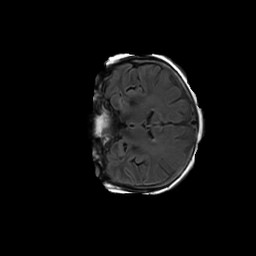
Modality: FLAIR
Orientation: coronal
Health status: ill
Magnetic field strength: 3 T